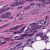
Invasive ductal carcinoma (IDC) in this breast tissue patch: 1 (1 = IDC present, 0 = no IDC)